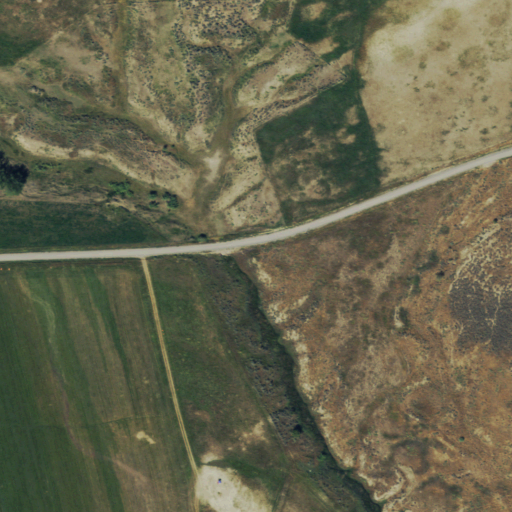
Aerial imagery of plain(s) in Colorado named Cactus Park containing shrub, cultivated crops, open development, pasture, woody wetlands, low intensity development, and herbaceous wetlands